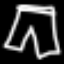
Label: pants